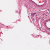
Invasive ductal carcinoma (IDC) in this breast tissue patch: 0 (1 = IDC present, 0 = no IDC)